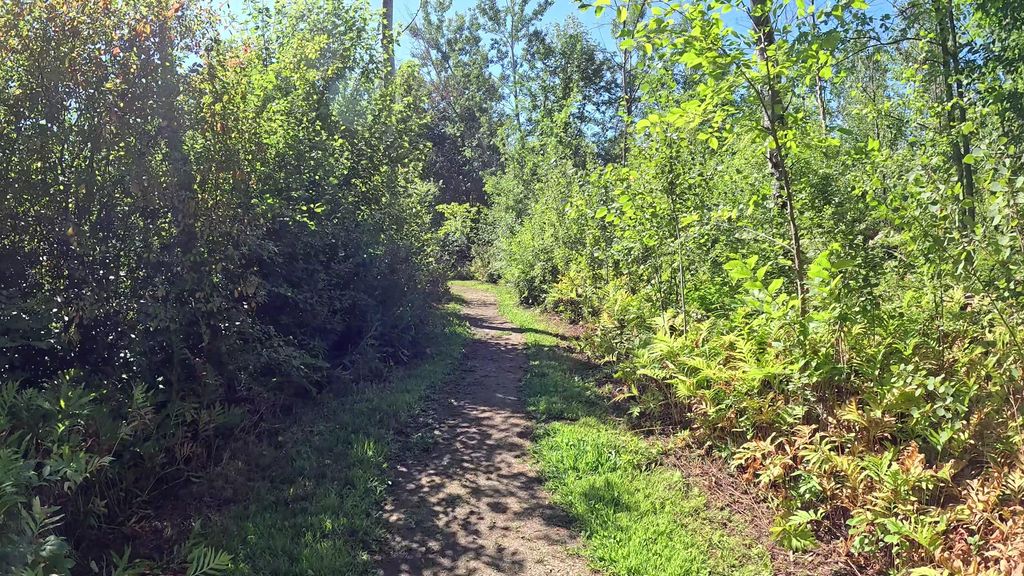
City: ottawa-gatineau